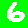
Digit: 6